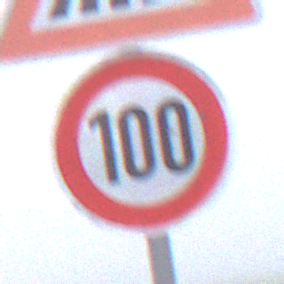
Verkehrszeichen: Geschwindigkeit100
Zusatzzeichen oben: FussgaengerueberwegRechts
Umgebung: Outdoor, RoadRail
Tageszeit: MorningAfternoon
Wetter: Overcast
Licht: Natural
Jahreszeit: NotSpecified
Kontrast: LowContrast